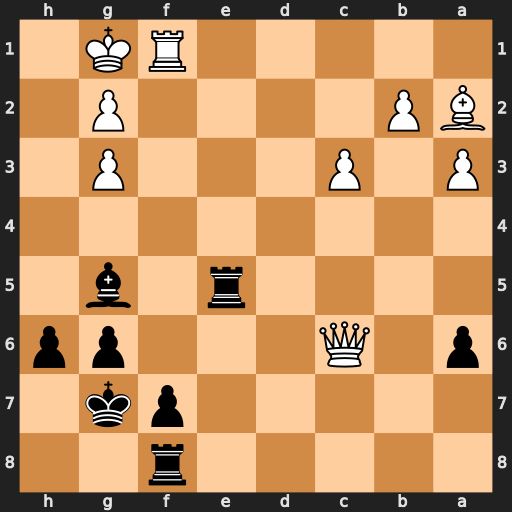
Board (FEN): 5r2/5pk1/p1Q3pp/4r1b1/8/P1P3P1/BP4P1/5RK1
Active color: b
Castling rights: -
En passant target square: -
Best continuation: Be3+ Rf2 Rf5